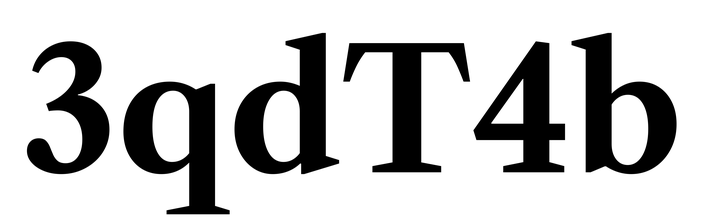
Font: LibreCaslonText_Bold